Question: I've deployed DotNetNuke 07.03.02 to Azure using Azure's own wizard - worked fine. Been using DNN for years on personal server without issues.
However, when I try to add a module to a page (i.e regular editing) DNN adds the to the page; seemingly FirstOrDefault from the list of installed modules.
I.E, I want to add the "HTML" module (or any other) to a page but instead I get the "Banners" module. If I then uninstall the the Banners module it now adds the "Modules list" module.
See below example, where I'm editing the "About" page of my site and have tried to add the HTML module.
I hope anyone with insight into DNN (on Azure) can provide info. I am a .Net developer, but have so far had no reason to dig into DNN's inner workings.

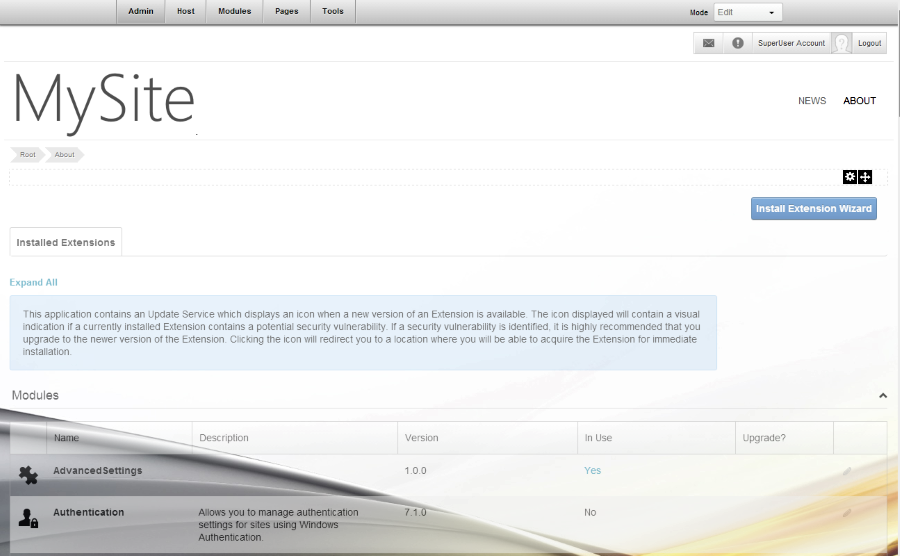
Answer: I made a fresh install of DNN on Azure and installed a skin. Works fine.
I notice the ribbon look different now, so I guess there's a new stable of DNN.
It works well anyway, so case closed.